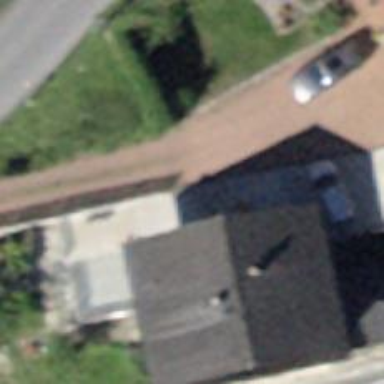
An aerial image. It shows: Driveway leading to service road.